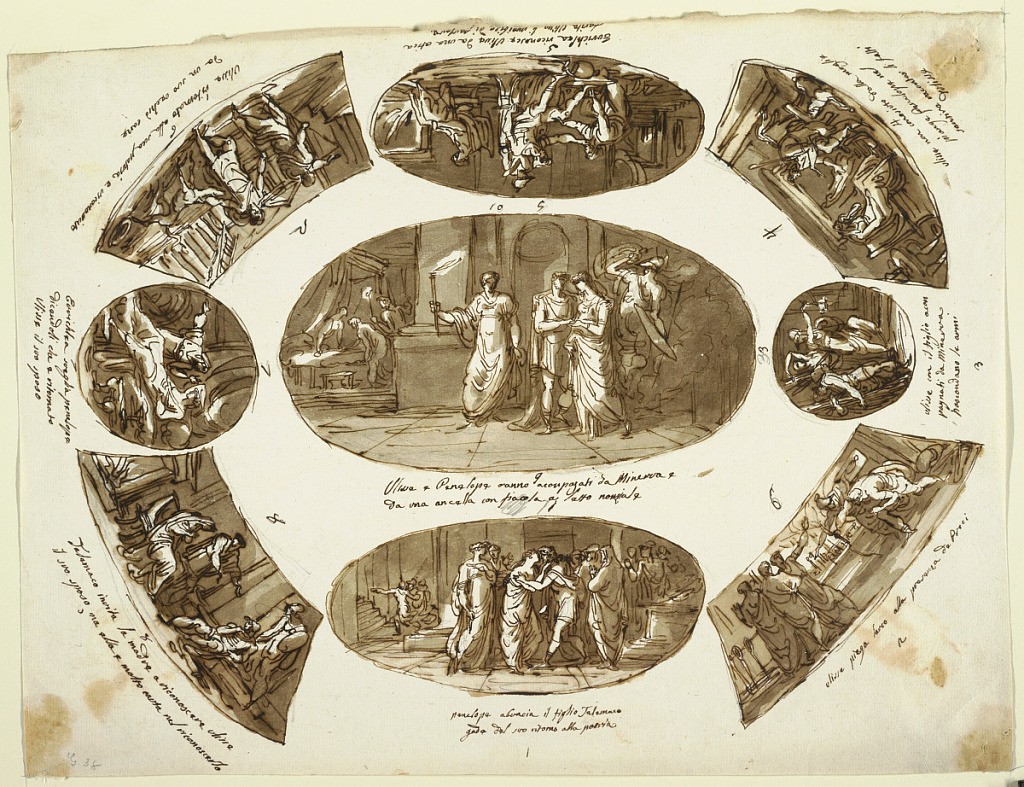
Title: The Return of Ulysses to Ithaca, Palazzo Milzetti, Faenza
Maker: Felice Giani, Italian, 1758–1823
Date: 1802–05
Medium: Pen and ink, brush and brown wash over traces of pencil.
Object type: Drawing
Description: Center of bottom row. Penelope greets returning Telemachus, embracing each other in presence of several people. Priest, right, stands near altar.  Left background, group of three running men: hiding Ulysses. Caption on top, "1", below: Penelope abracia il figlio Telemacho/ goda del avo intorno alla patria. Lower right corner, spherical trapezoid, showing Ulysses shooting arrow through ring. Left, group of three men, at right, Ulysses and Minerva.  Caption above: "6" and ulisse prega larco alla presenza  de Proci/ 2. Center on right short side, circular medallion showing Ulysses and Telemachus with arms of suitors on staircase, guided by Minerva holding lamp. Caption: "3" and ulisse con il figlio acon/ pagnati da Minerva/ hascondo le armi/ 3. Upper right corner, Penelope weeps, hearing tales of her still unrecognized husband. Caption: "4" and Ulisse non convscinte dalla noglie piange fa penelope nel sentice raconta li atti/ ' Dulisse.'  Center top: Euryclea recognizes Ulysses. Ulysses shown closing mouth of his nurse who bathes his right foot. Minerva leans upon his chair. Penelope sits at right before mantelpiece. Caption: "5" Eurichlea riconosce Ulisse da una antica ferita Ulisse li proibise di parlare. Upper left corner: Ulysses recognized by his dog.  Ulysses shown patting standing dog, while Eumaeus approches gateway of palace.  Caption "2" and 6 Ulisse ritornate alla sua patria e riconesinto/ da un suo vechis cane." Circular medallions at left: Euryclea announces return of Ulysses to Penelope, who lies upon bed. Caption: "7" and 7/ Euchlen sveglia Penelope/ diceridoli he e ritornato/ Ulisse il suo spose. Lower left corner: Telemachus asks his reluctant mother to recognize Ulysses. She sits upon chair. Telemachus points at Ulysses who sits upon base of column with Minerva standing behind him. Caption, "8" and 8/ telemaco invita la madre a riconoscere Ulisse/ il suo spose, ma ella e motto cauta nel riconoscerlo. Center on ovoidal representation of Ulysses and Penelope walking to bedroom. Servant girl holds lit torch. Others preparing bed. Minerva leaves. Caption: "10" and 9/ Ulisse e Penelope vanno acompagnati da Minerva e/ da onci ancella con fiacola a letto nonziale.